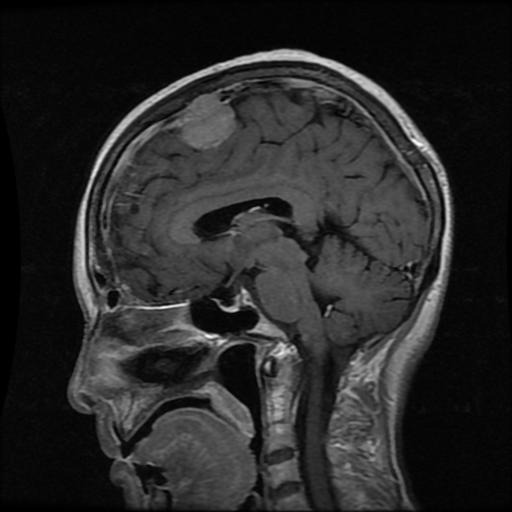
Label: meningioma